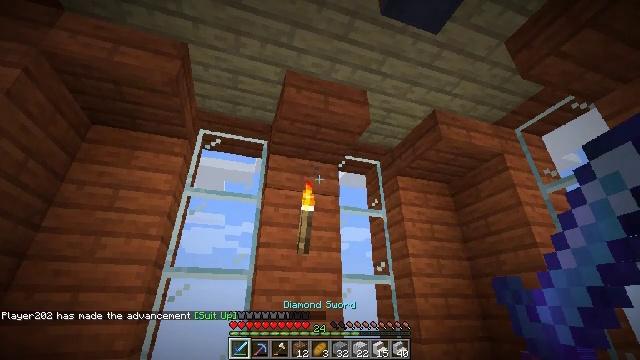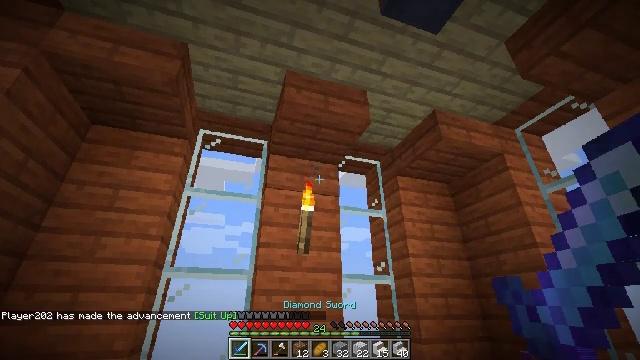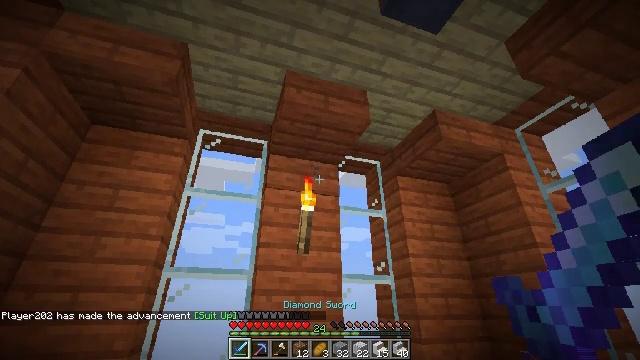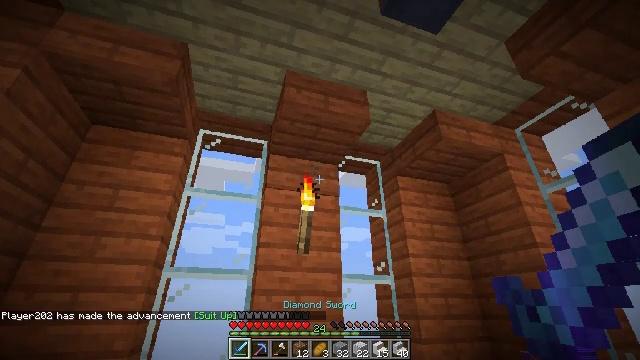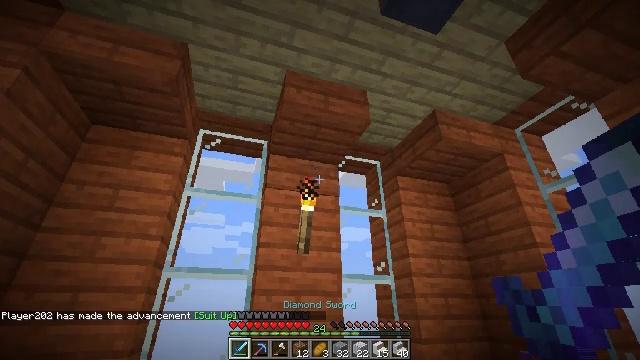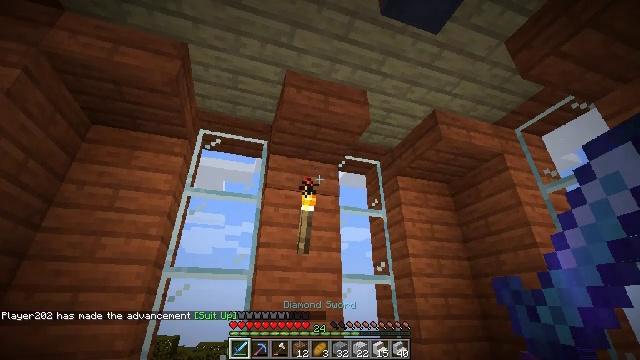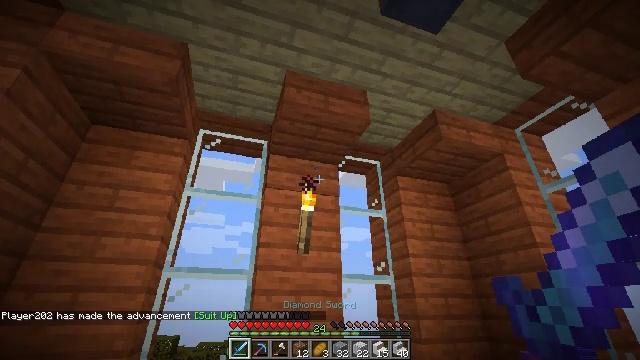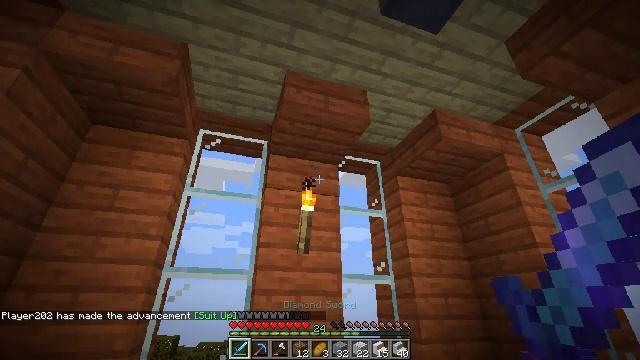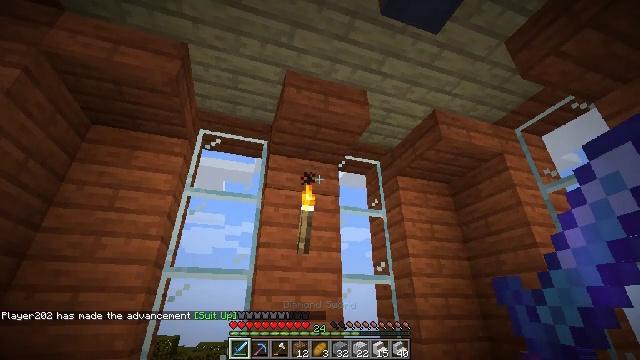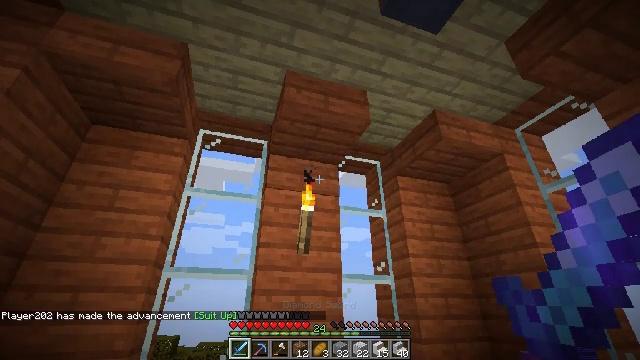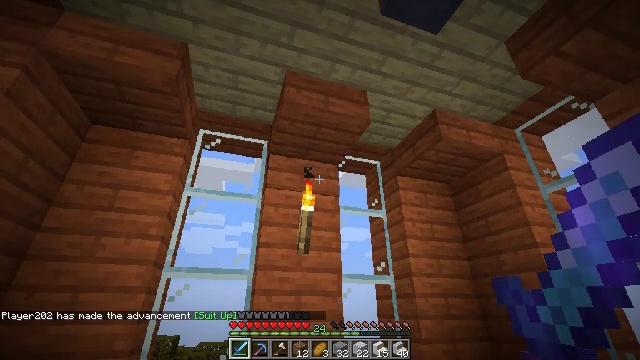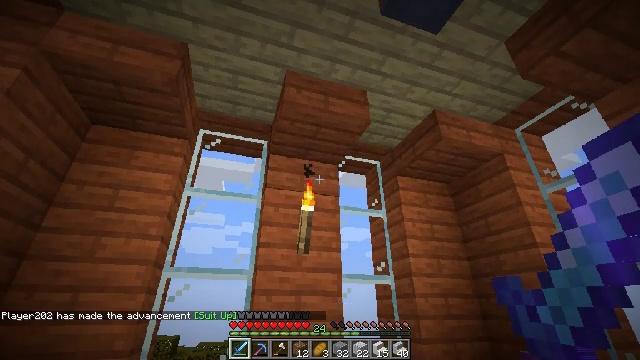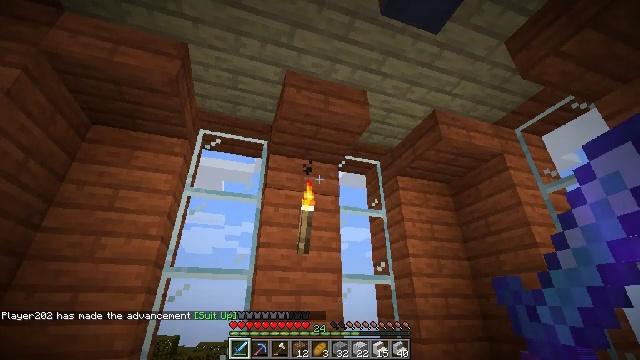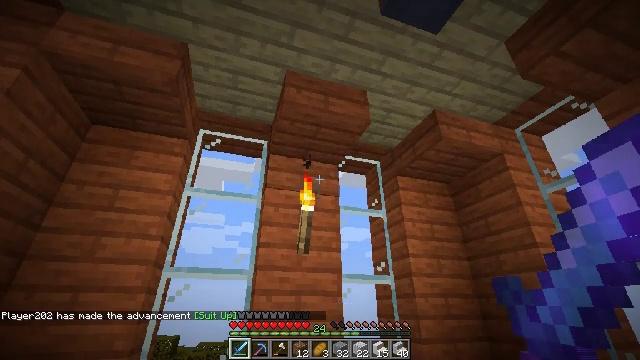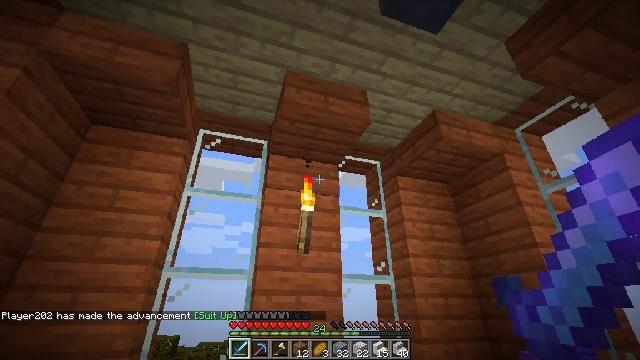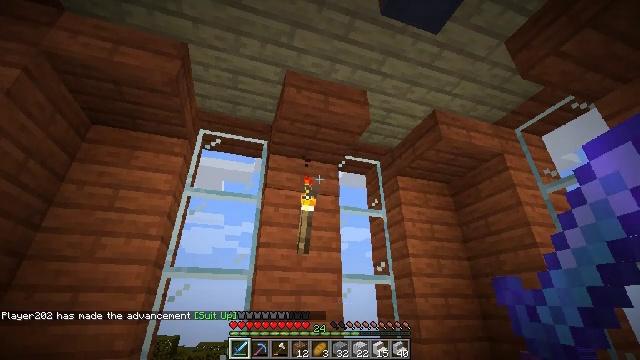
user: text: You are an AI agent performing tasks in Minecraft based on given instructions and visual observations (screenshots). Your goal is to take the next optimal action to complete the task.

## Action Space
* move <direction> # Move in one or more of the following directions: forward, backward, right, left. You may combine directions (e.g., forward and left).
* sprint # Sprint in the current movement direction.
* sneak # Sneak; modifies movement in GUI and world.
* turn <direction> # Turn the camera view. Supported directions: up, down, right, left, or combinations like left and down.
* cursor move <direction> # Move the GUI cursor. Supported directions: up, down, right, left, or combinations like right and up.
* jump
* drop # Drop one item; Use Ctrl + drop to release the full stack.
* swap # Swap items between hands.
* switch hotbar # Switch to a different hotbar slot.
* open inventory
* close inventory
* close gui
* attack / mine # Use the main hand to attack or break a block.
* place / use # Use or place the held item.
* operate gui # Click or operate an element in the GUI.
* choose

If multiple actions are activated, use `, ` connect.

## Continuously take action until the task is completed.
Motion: motion action
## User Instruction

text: Gather birch leaves using hands or shears.
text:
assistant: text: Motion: no_op
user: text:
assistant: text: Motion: no_op
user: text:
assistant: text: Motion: no_op
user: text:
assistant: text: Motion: no_op
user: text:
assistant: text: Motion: no_op
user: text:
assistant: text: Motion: no_op
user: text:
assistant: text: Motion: no_op
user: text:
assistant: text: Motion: no_op
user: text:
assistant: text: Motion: no_op
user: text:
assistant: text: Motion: no_op
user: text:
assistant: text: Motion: no_op
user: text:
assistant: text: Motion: no_op
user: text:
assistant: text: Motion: no_op
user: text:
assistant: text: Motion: no_op
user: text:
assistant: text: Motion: no_op
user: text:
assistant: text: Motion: no_op
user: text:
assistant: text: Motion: no_op
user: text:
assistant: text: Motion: no_op
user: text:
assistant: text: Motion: turn down
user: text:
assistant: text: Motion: turn down
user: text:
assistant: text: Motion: turn right and down
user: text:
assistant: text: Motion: turn down
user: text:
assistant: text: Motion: turn down
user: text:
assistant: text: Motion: no_op
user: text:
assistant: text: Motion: no_op
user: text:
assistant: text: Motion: no_op
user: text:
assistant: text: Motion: no_op
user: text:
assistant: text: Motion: no_op
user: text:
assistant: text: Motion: turn left and down
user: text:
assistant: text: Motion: turn left and down